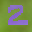
Label: 2